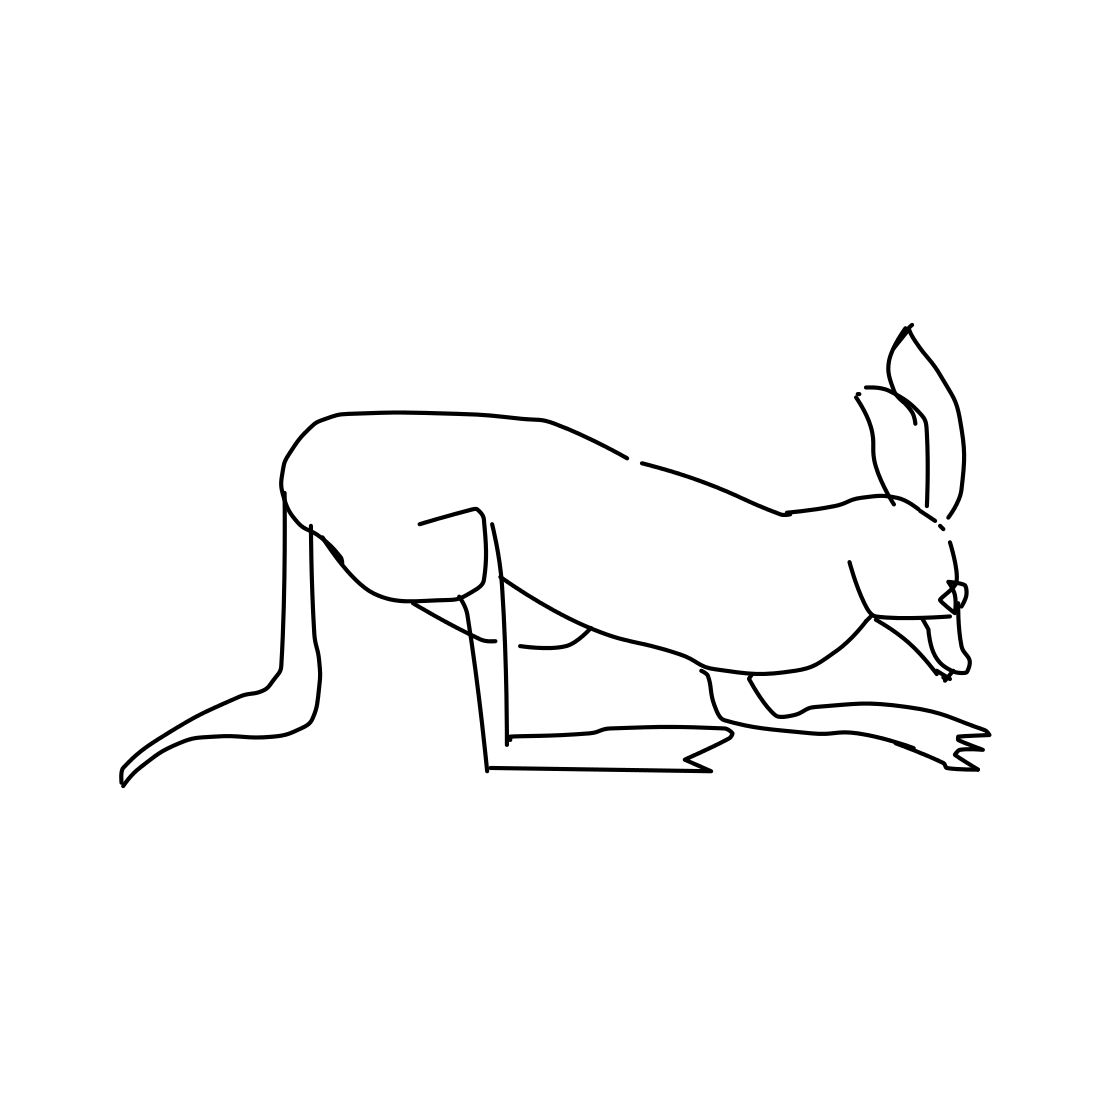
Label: kangaroo